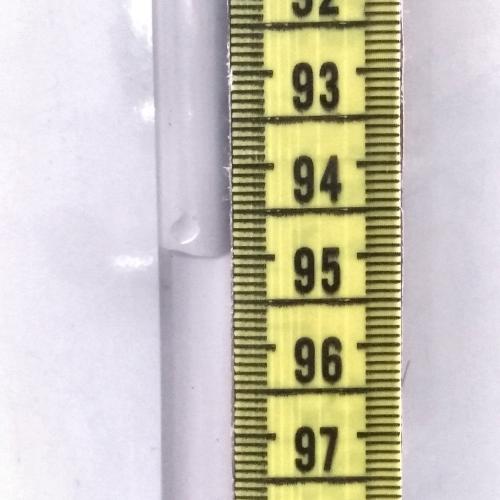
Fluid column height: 95.0 cm